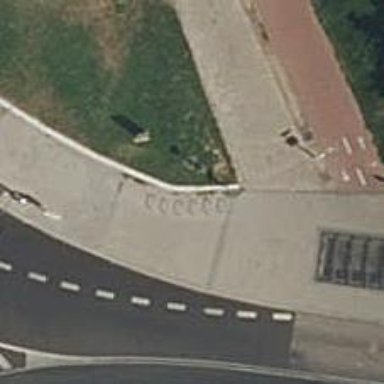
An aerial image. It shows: Bicycle parking area with stands available.